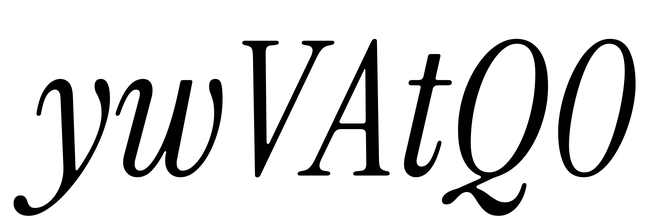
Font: InstrumentSerif-Italic